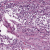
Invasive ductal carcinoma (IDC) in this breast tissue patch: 1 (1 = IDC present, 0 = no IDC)